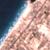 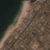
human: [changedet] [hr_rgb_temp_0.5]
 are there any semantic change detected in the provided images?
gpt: All remained the same in this area.